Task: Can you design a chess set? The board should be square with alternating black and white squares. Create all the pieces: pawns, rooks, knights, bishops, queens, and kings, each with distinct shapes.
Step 1555:
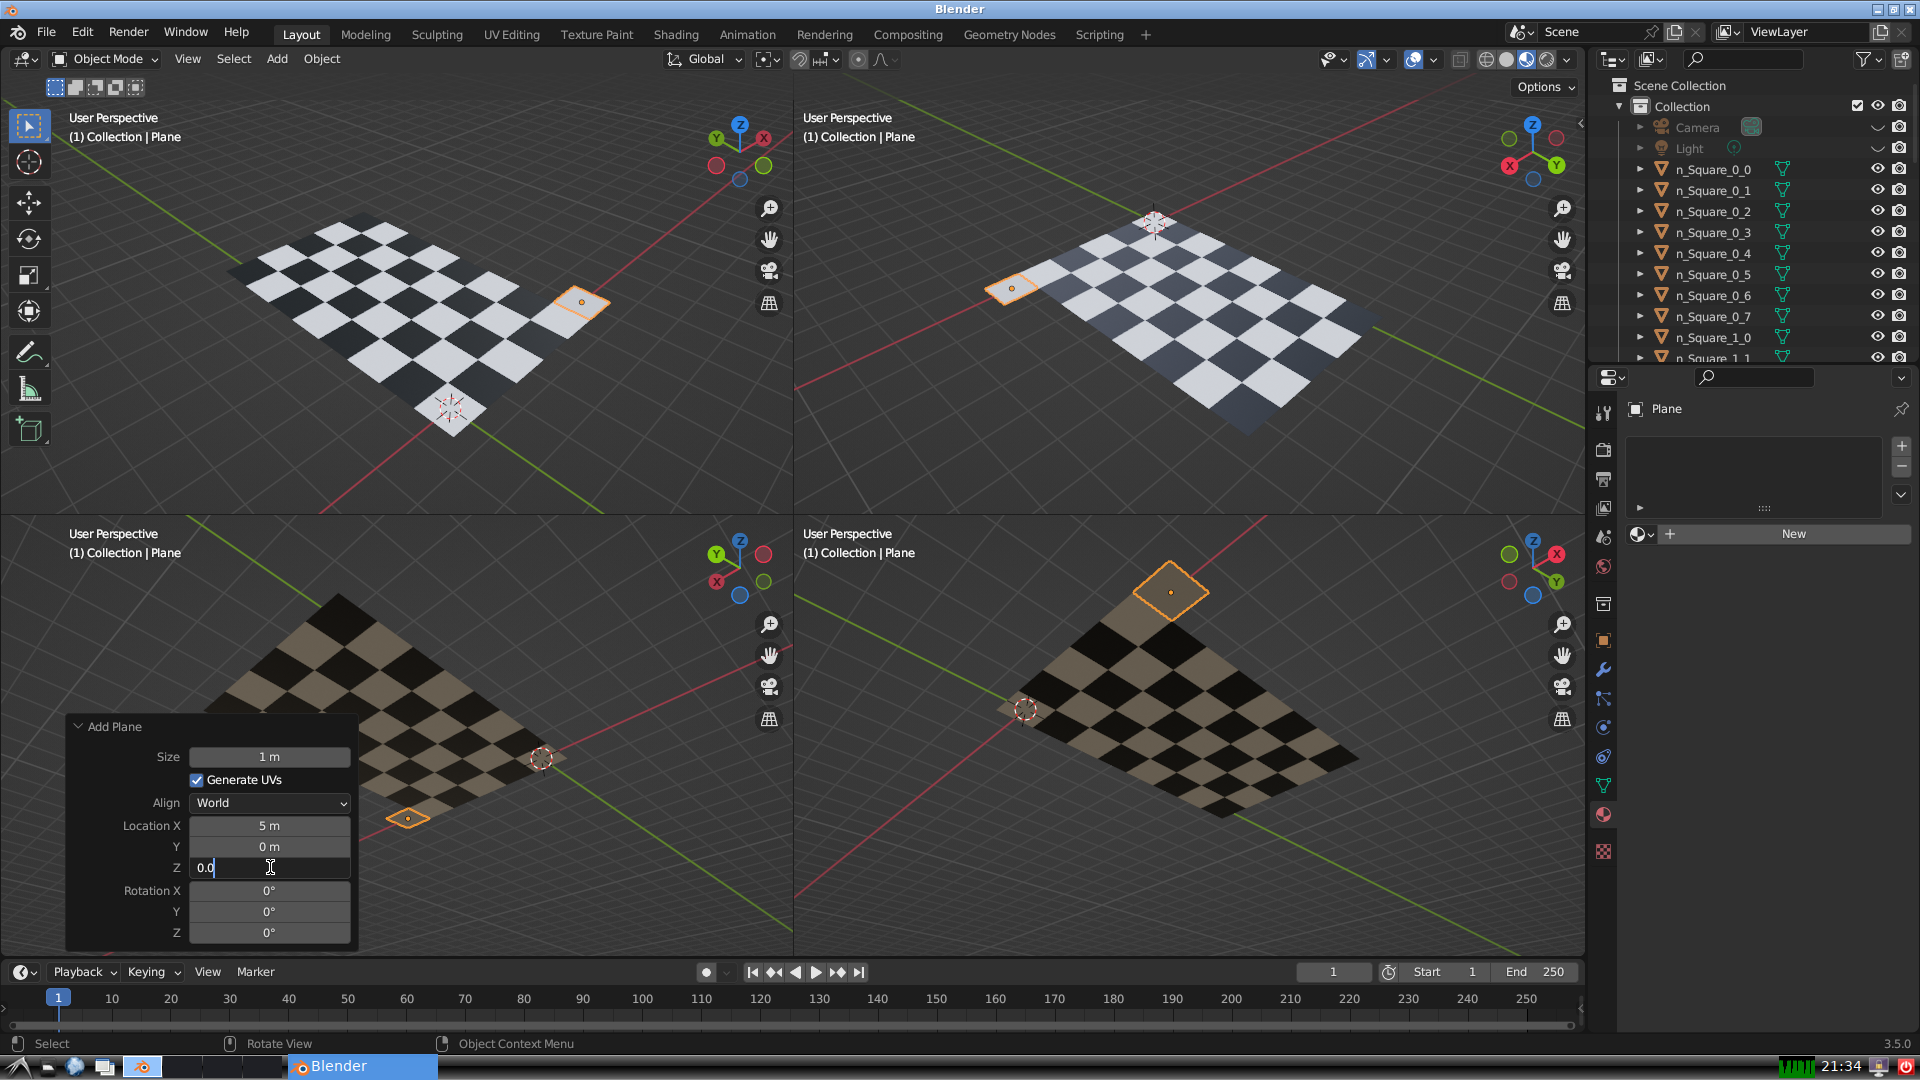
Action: {"key_press": ['Return']}